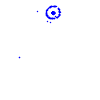
Particle: proton